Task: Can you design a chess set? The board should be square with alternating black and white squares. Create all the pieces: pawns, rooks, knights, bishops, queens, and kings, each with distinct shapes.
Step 5468:
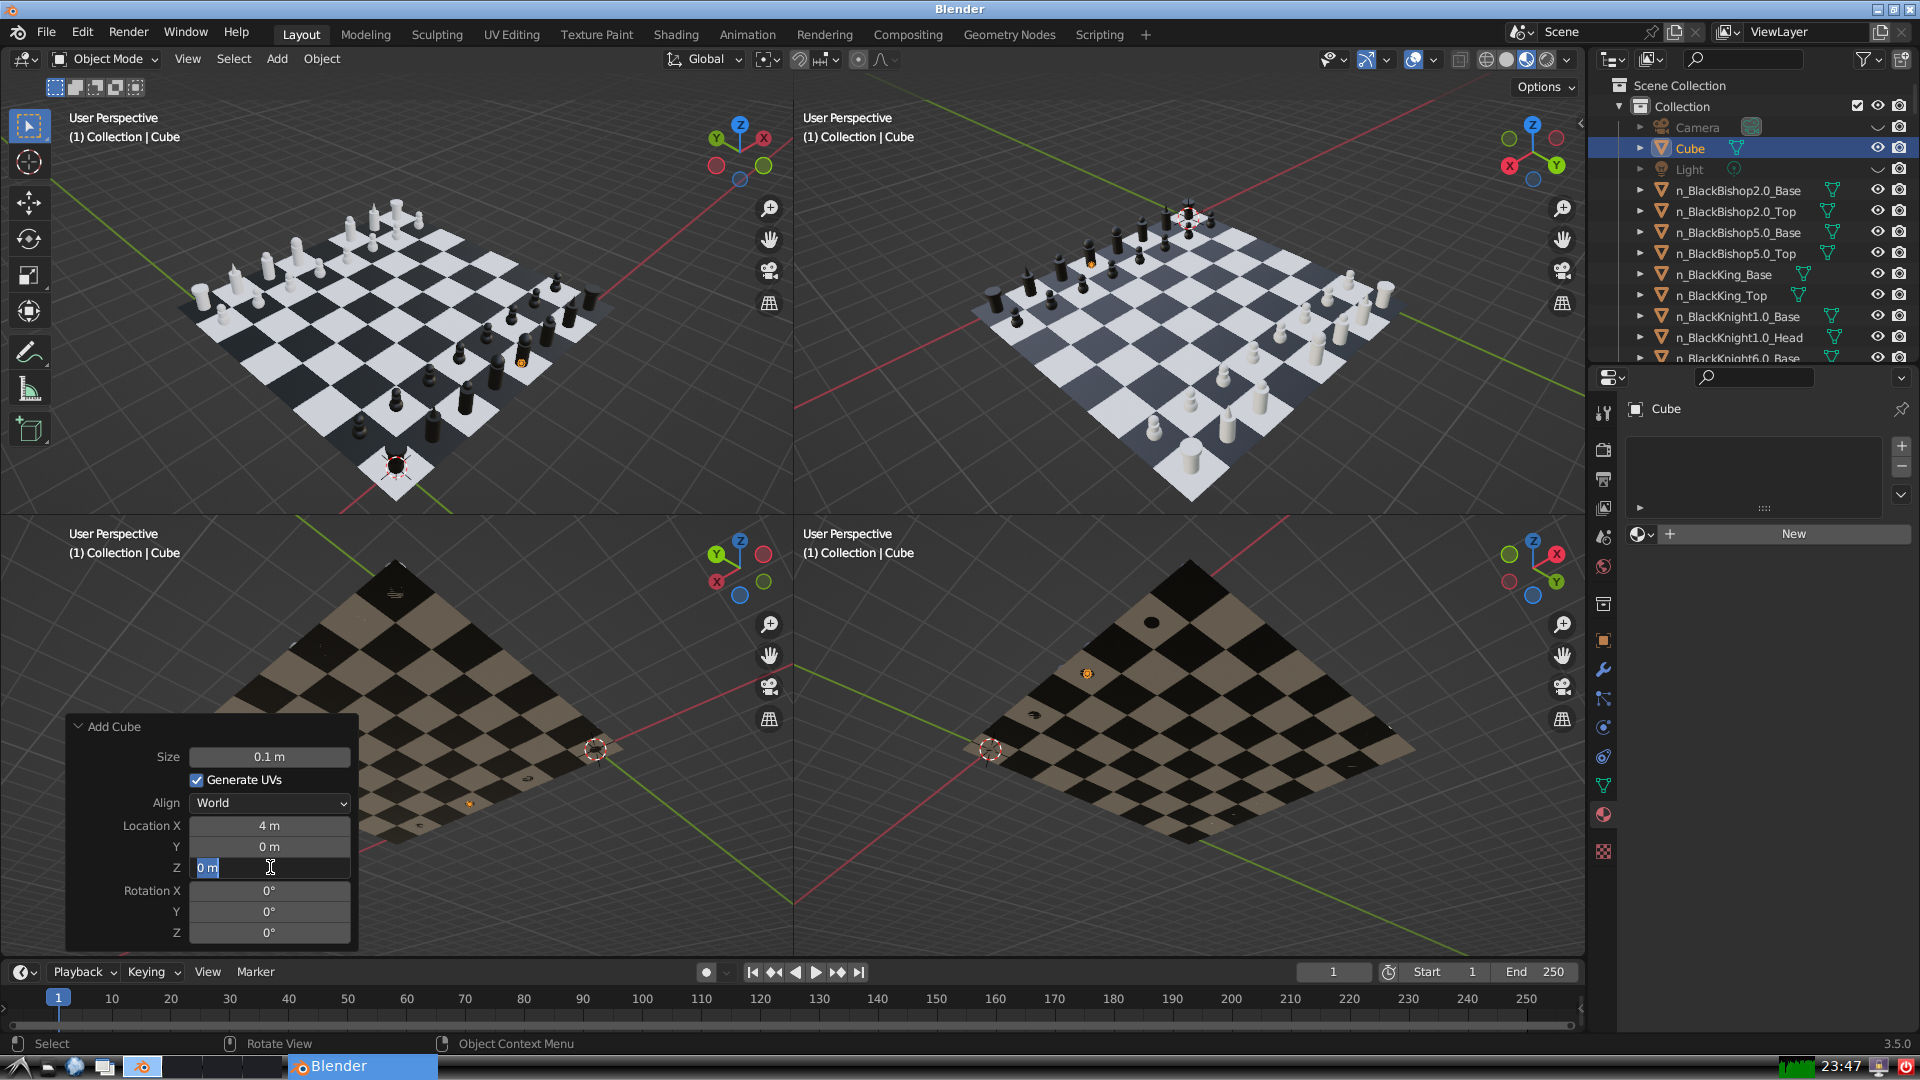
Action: input_text: 0.9